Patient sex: M
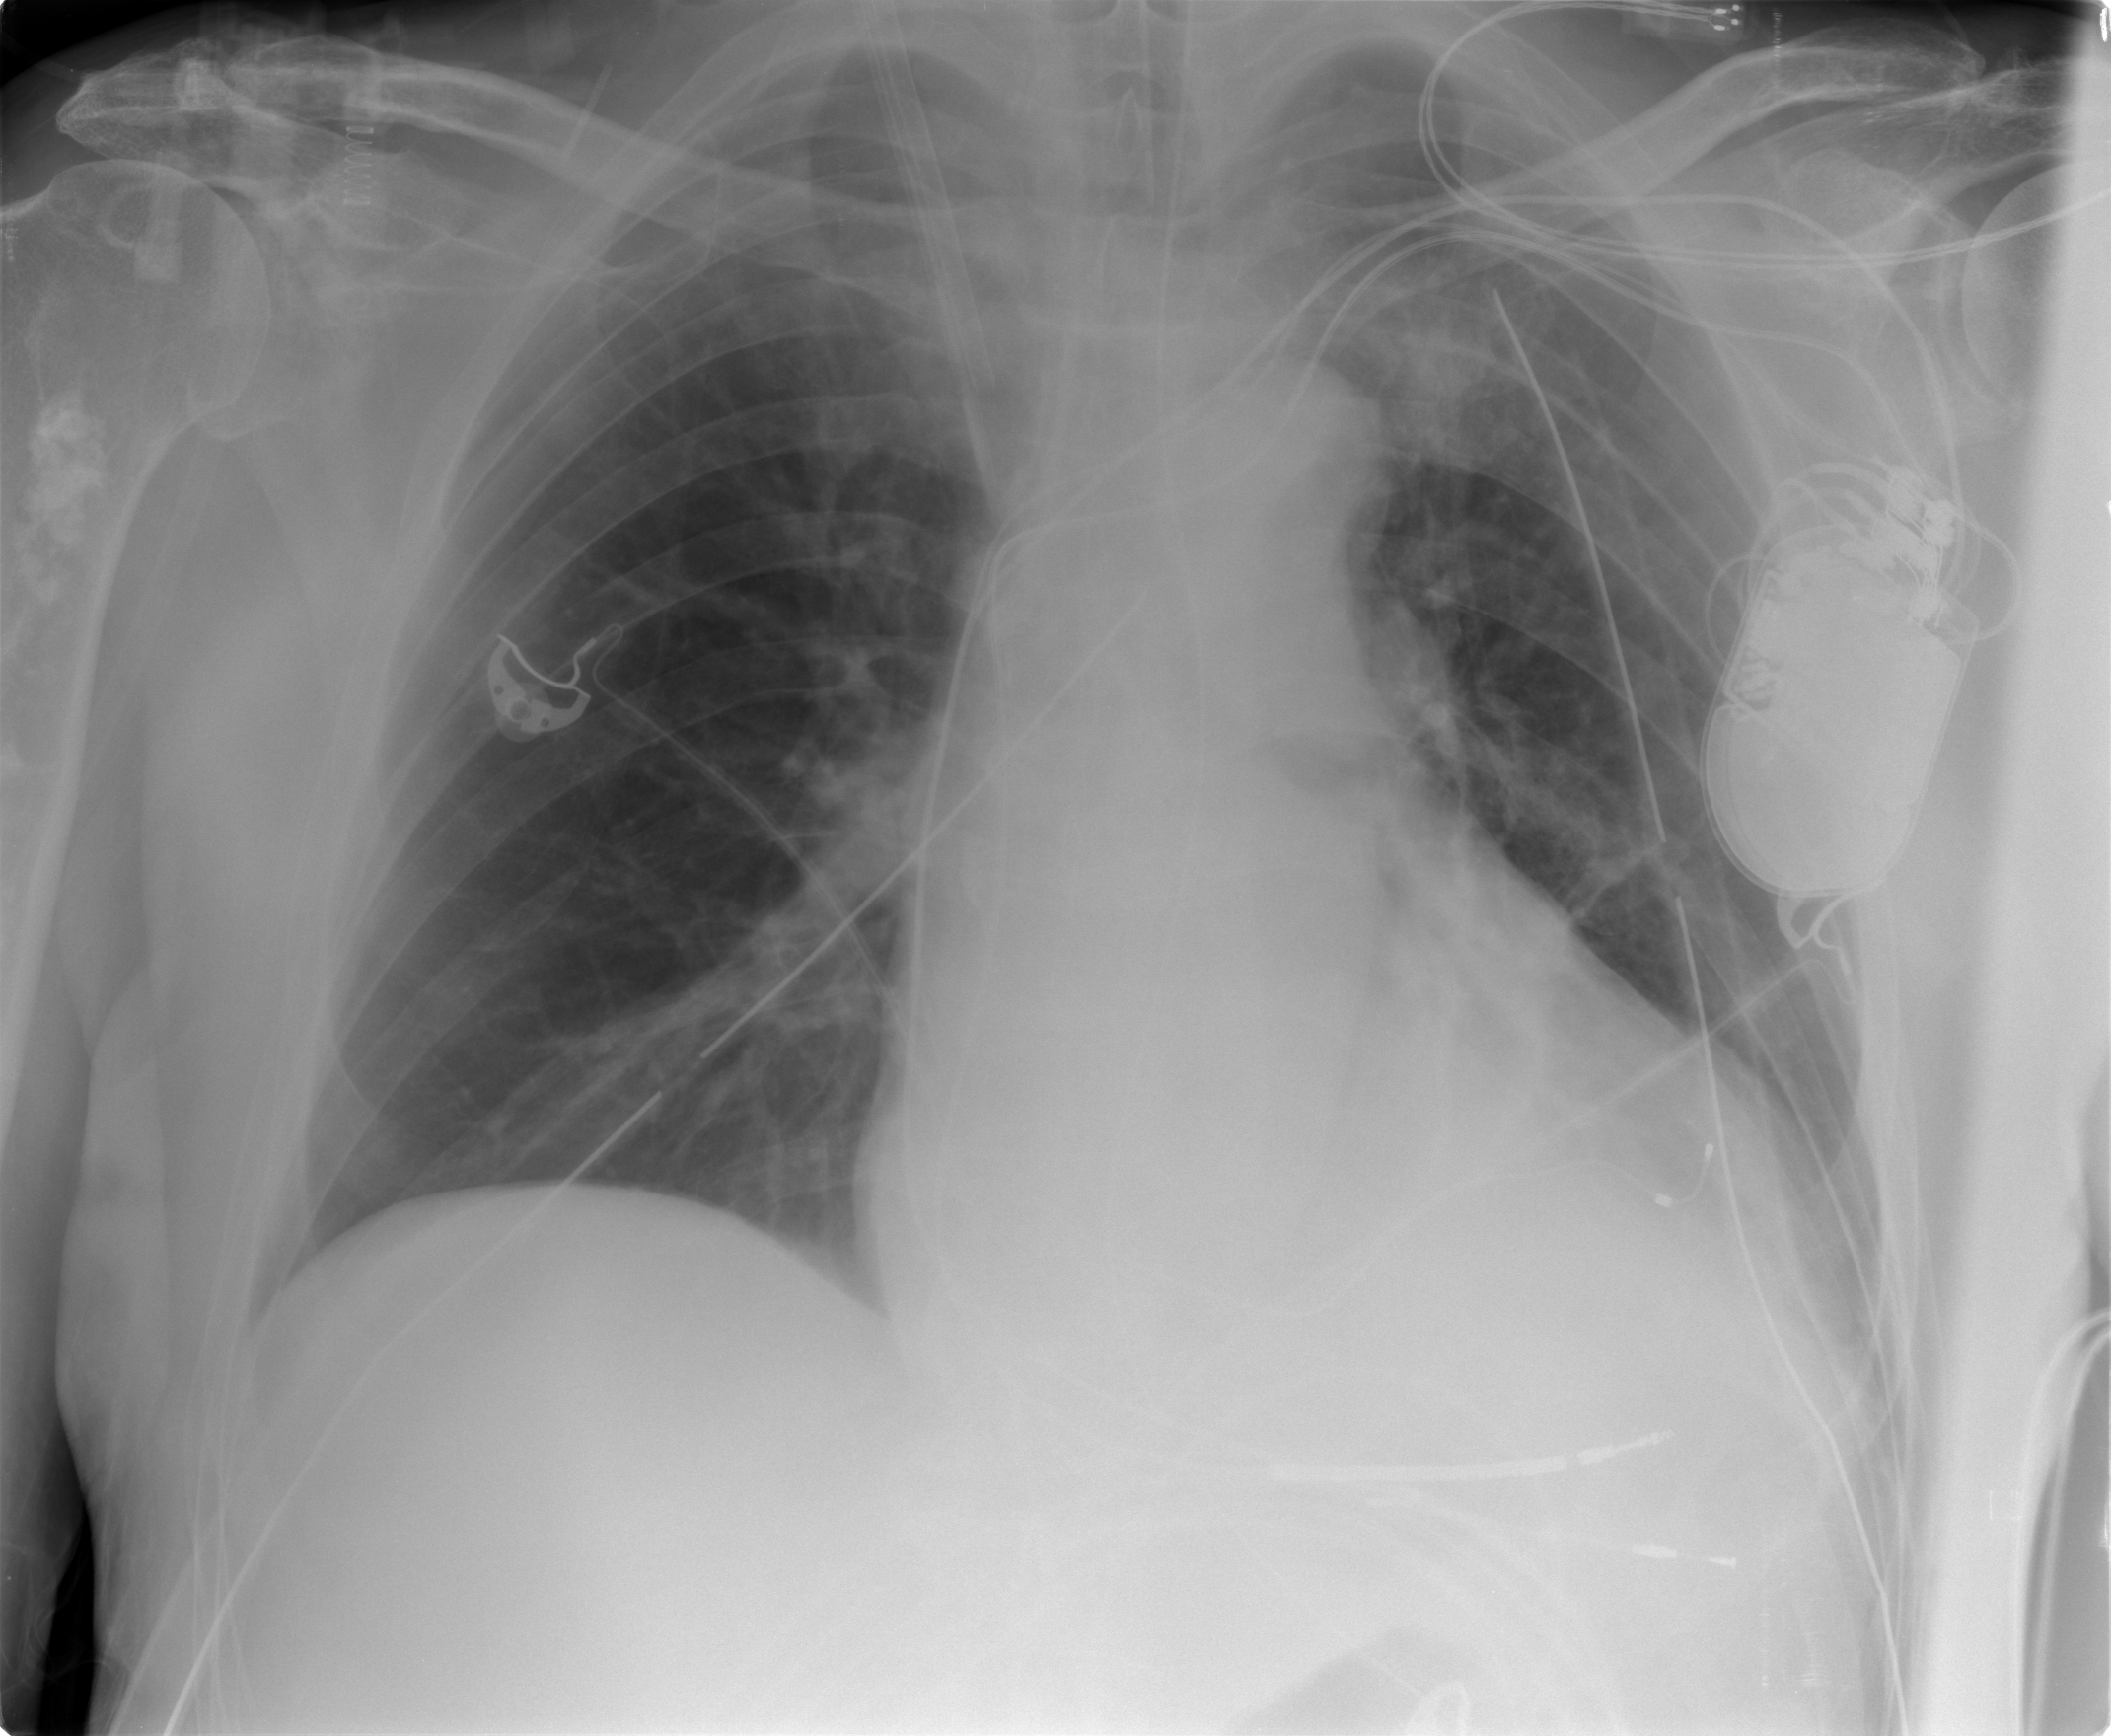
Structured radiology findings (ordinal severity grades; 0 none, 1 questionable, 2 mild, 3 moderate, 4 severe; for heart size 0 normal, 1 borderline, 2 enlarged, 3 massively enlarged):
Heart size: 2
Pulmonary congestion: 0
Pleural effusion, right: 0
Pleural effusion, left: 0
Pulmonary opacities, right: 0
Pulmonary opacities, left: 0
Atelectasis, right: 1
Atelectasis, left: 1